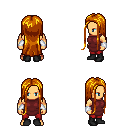
a pixel art fantasy rpg character, male body template, human, tanned skin, maroon tunic, red pants, dark blonde extra-long hairstyle, white cloth bracers, black shoes, four views (front, back, left, right), 2x2 character sprite sheet, small pixel art, hard edges, no anti-aliasing